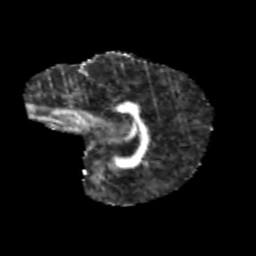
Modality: FA
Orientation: sagittal
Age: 10
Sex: male
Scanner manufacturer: siemens
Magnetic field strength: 3 T
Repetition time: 3.8 s
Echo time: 0.07 s